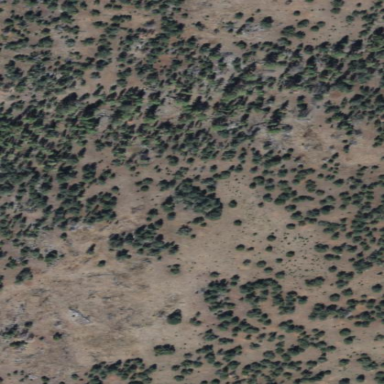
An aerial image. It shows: Patch of scrub vegetation.